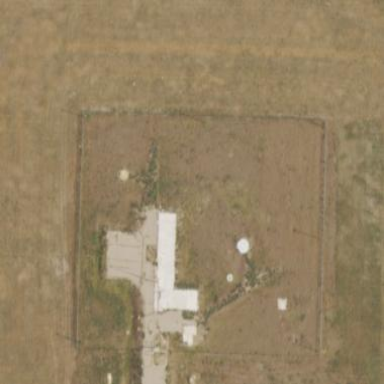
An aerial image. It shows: Military area with fence.